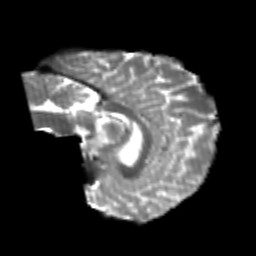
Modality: T2w
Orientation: sagittal
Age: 24
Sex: female
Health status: healthy
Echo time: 0.074 s